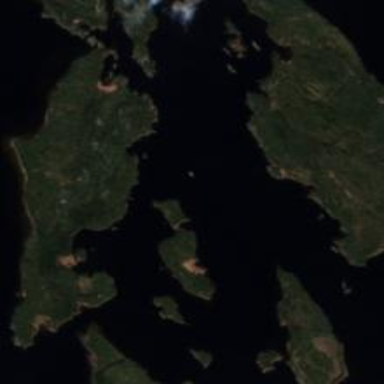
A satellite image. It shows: Island covered with woodland.